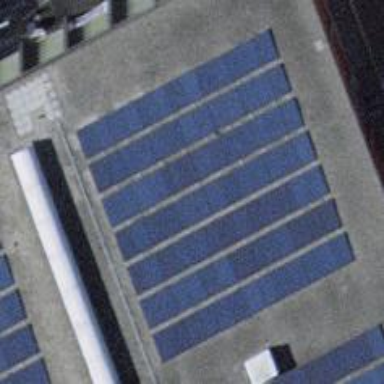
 consisting of solar photovoltaic panels."